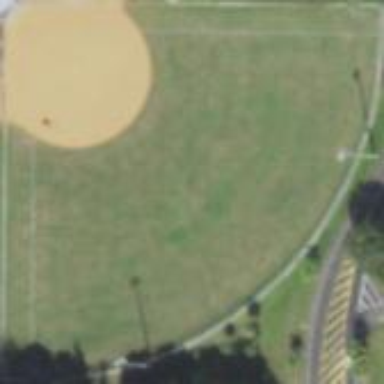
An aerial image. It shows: Softball pitch for leisure and sport activities.